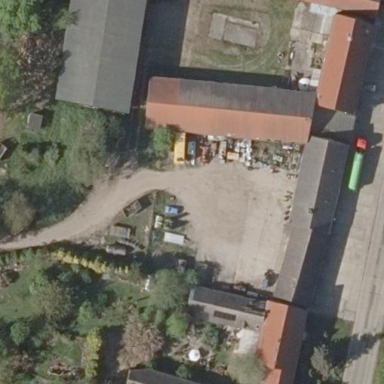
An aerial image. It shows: Farmyard area.